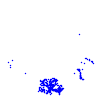
Particle: proton